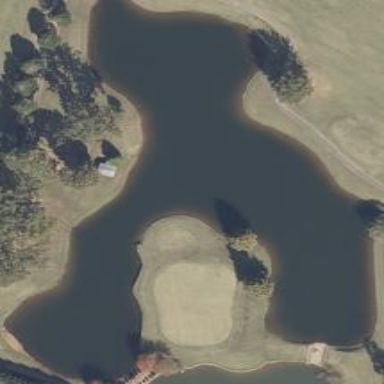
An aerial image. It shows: Water hazard in golf course. The hazard is natural water feature.